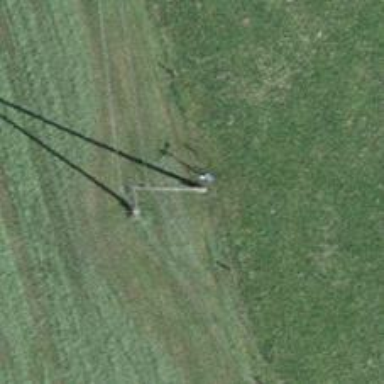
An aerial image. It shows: Utility pole as the man-made structure.